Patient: sex M, age 81
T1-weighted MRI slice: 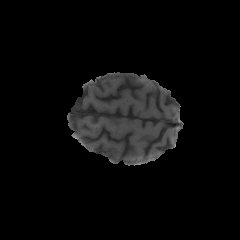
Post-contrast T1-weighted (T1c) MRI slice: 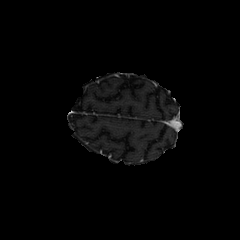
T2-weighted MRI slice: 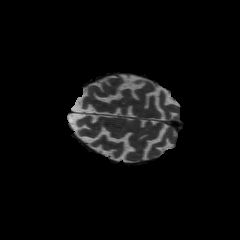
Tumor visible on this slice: no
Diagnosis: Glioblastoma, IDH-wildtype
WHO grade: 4